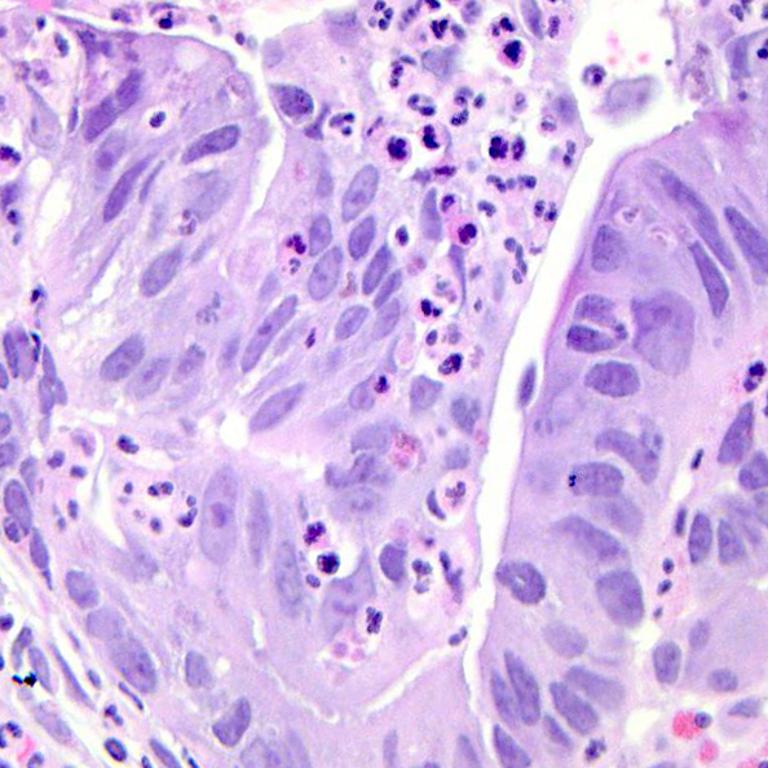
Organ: colon
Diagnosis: adenocarcinomas